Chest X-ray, PA view. Patient: 69 years old, sex F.
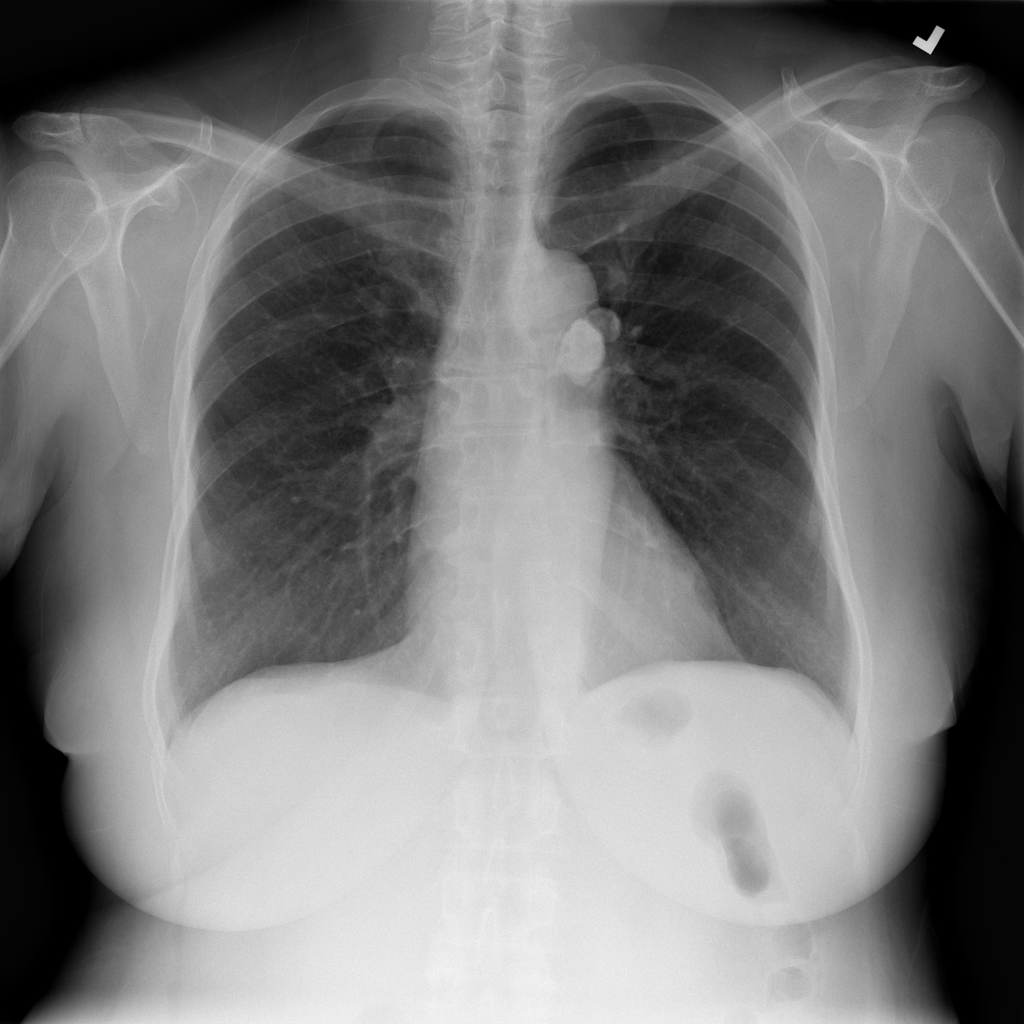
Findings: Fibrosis